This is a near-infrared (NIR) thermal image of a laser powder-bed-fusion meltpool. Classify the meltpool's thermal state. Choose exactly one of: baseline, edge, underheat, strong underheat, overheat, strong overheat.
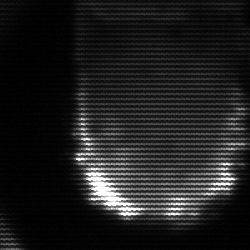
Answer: baseline